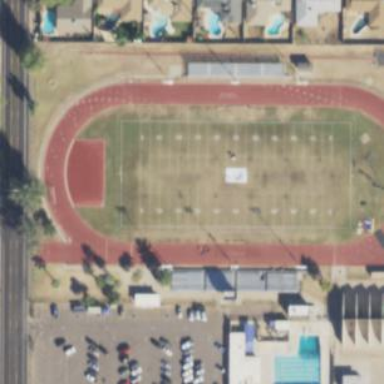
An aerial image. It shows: Pitch for American football.